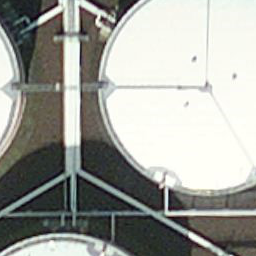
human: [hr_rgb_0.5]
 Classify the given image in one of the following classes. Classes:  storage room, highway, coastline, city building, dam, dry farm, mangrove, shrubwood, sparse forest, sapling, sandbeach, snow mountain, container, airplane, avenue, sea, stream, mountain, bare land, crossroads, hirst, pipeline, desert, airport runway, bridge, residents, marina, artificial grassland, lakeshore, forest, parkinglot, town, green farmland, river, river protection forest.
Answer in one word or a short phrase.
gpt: storage room